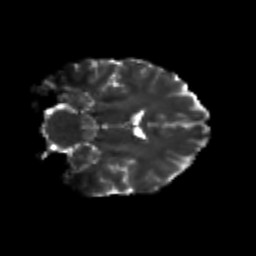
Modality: T2w
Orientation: coronal
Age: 25
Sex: female
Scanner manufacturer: siemens
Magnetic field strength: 3 T
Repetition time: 3.5 s
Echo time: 0.125 s